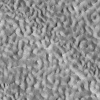
Atmospheric dust classification: not_dusty